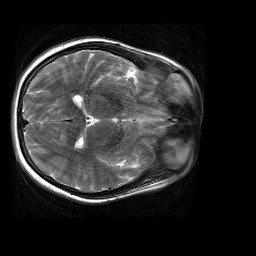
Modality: T2w
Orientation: axial
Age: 21
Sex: female
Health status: healthy
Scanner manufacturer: siemens
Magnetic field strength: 3 T
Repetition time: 4.01 s
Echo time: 0.116 s